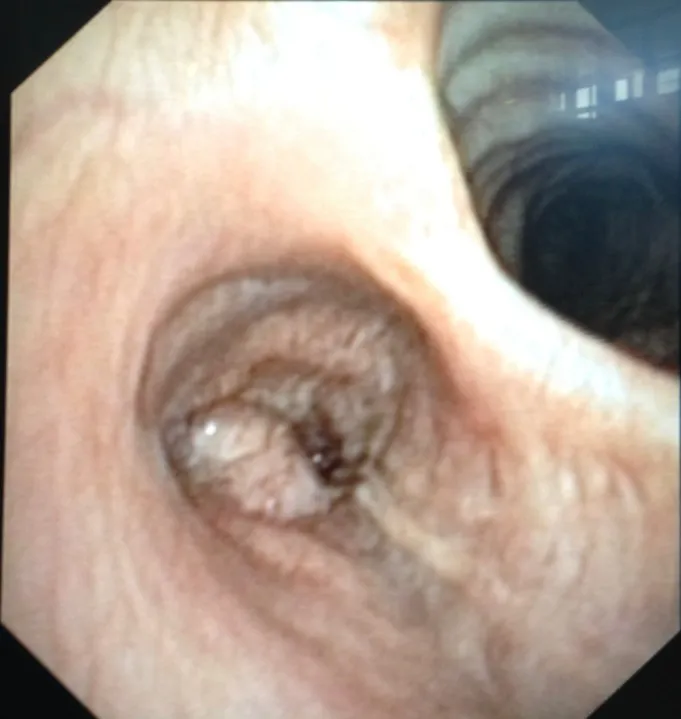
Bronchoscopy images showing an endobronchial mass lesion in
the left main bronchus, which occludes the right upper-lobe bronchus.
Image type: endoscopy (airway_endoscopy)